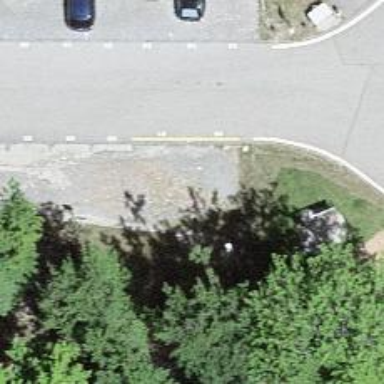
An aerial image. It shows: Parking space with disabled parking spot.